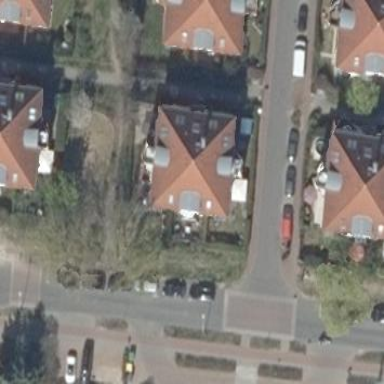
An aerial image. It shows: Pyramidal-shaped roof of apartment building.